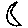
Label: moon